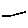
Label: line